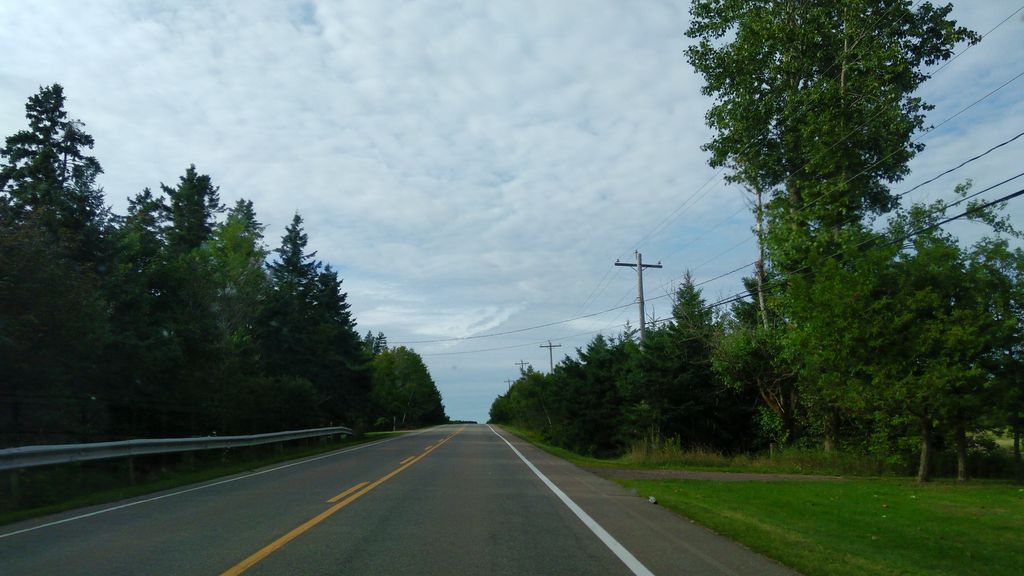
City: charlottetown